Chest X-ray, AP view. Patient: 45 years old, sex M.
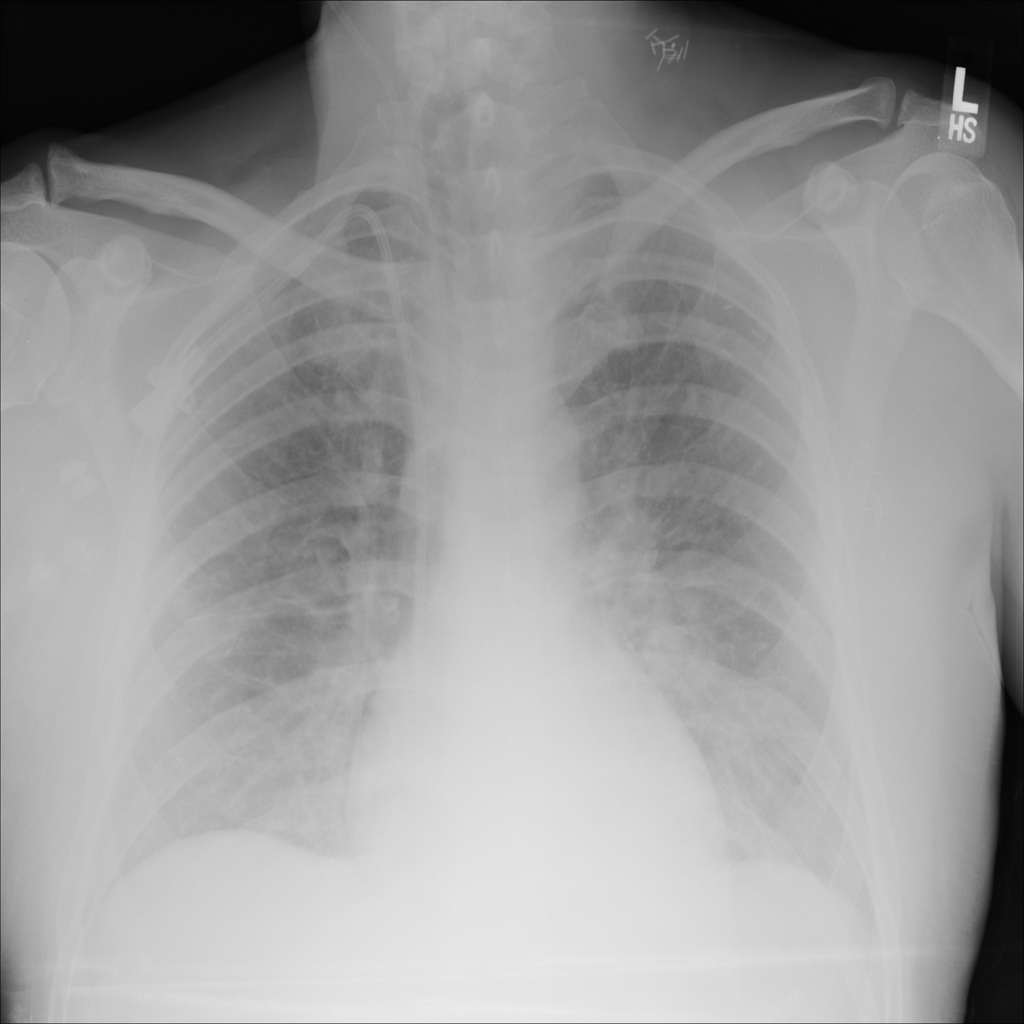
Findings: Consolidation, Edema